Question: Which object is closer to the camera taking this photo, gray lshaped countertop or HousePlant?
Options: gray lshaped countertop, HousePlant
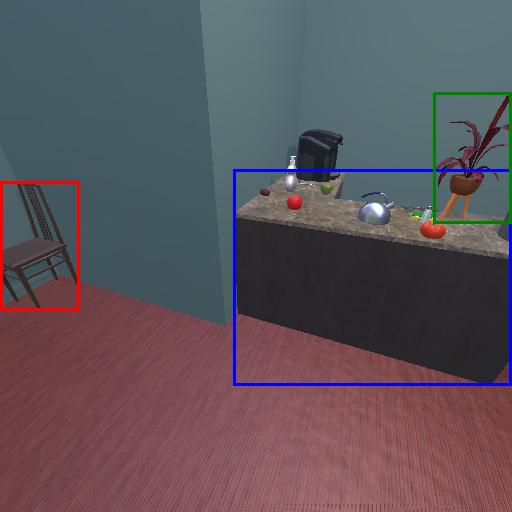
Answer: gray lshaped countertop